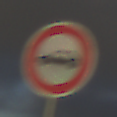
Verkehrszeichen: VerbotPersonenkraftwagen
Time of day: SunriseSunset
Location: Outdoor (Nature)
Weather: PartlyCloudy
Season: NotSpecified
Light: Natural